Field crop: tomato
Growth stage: 1
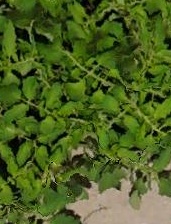
Species: tomato